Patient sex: F
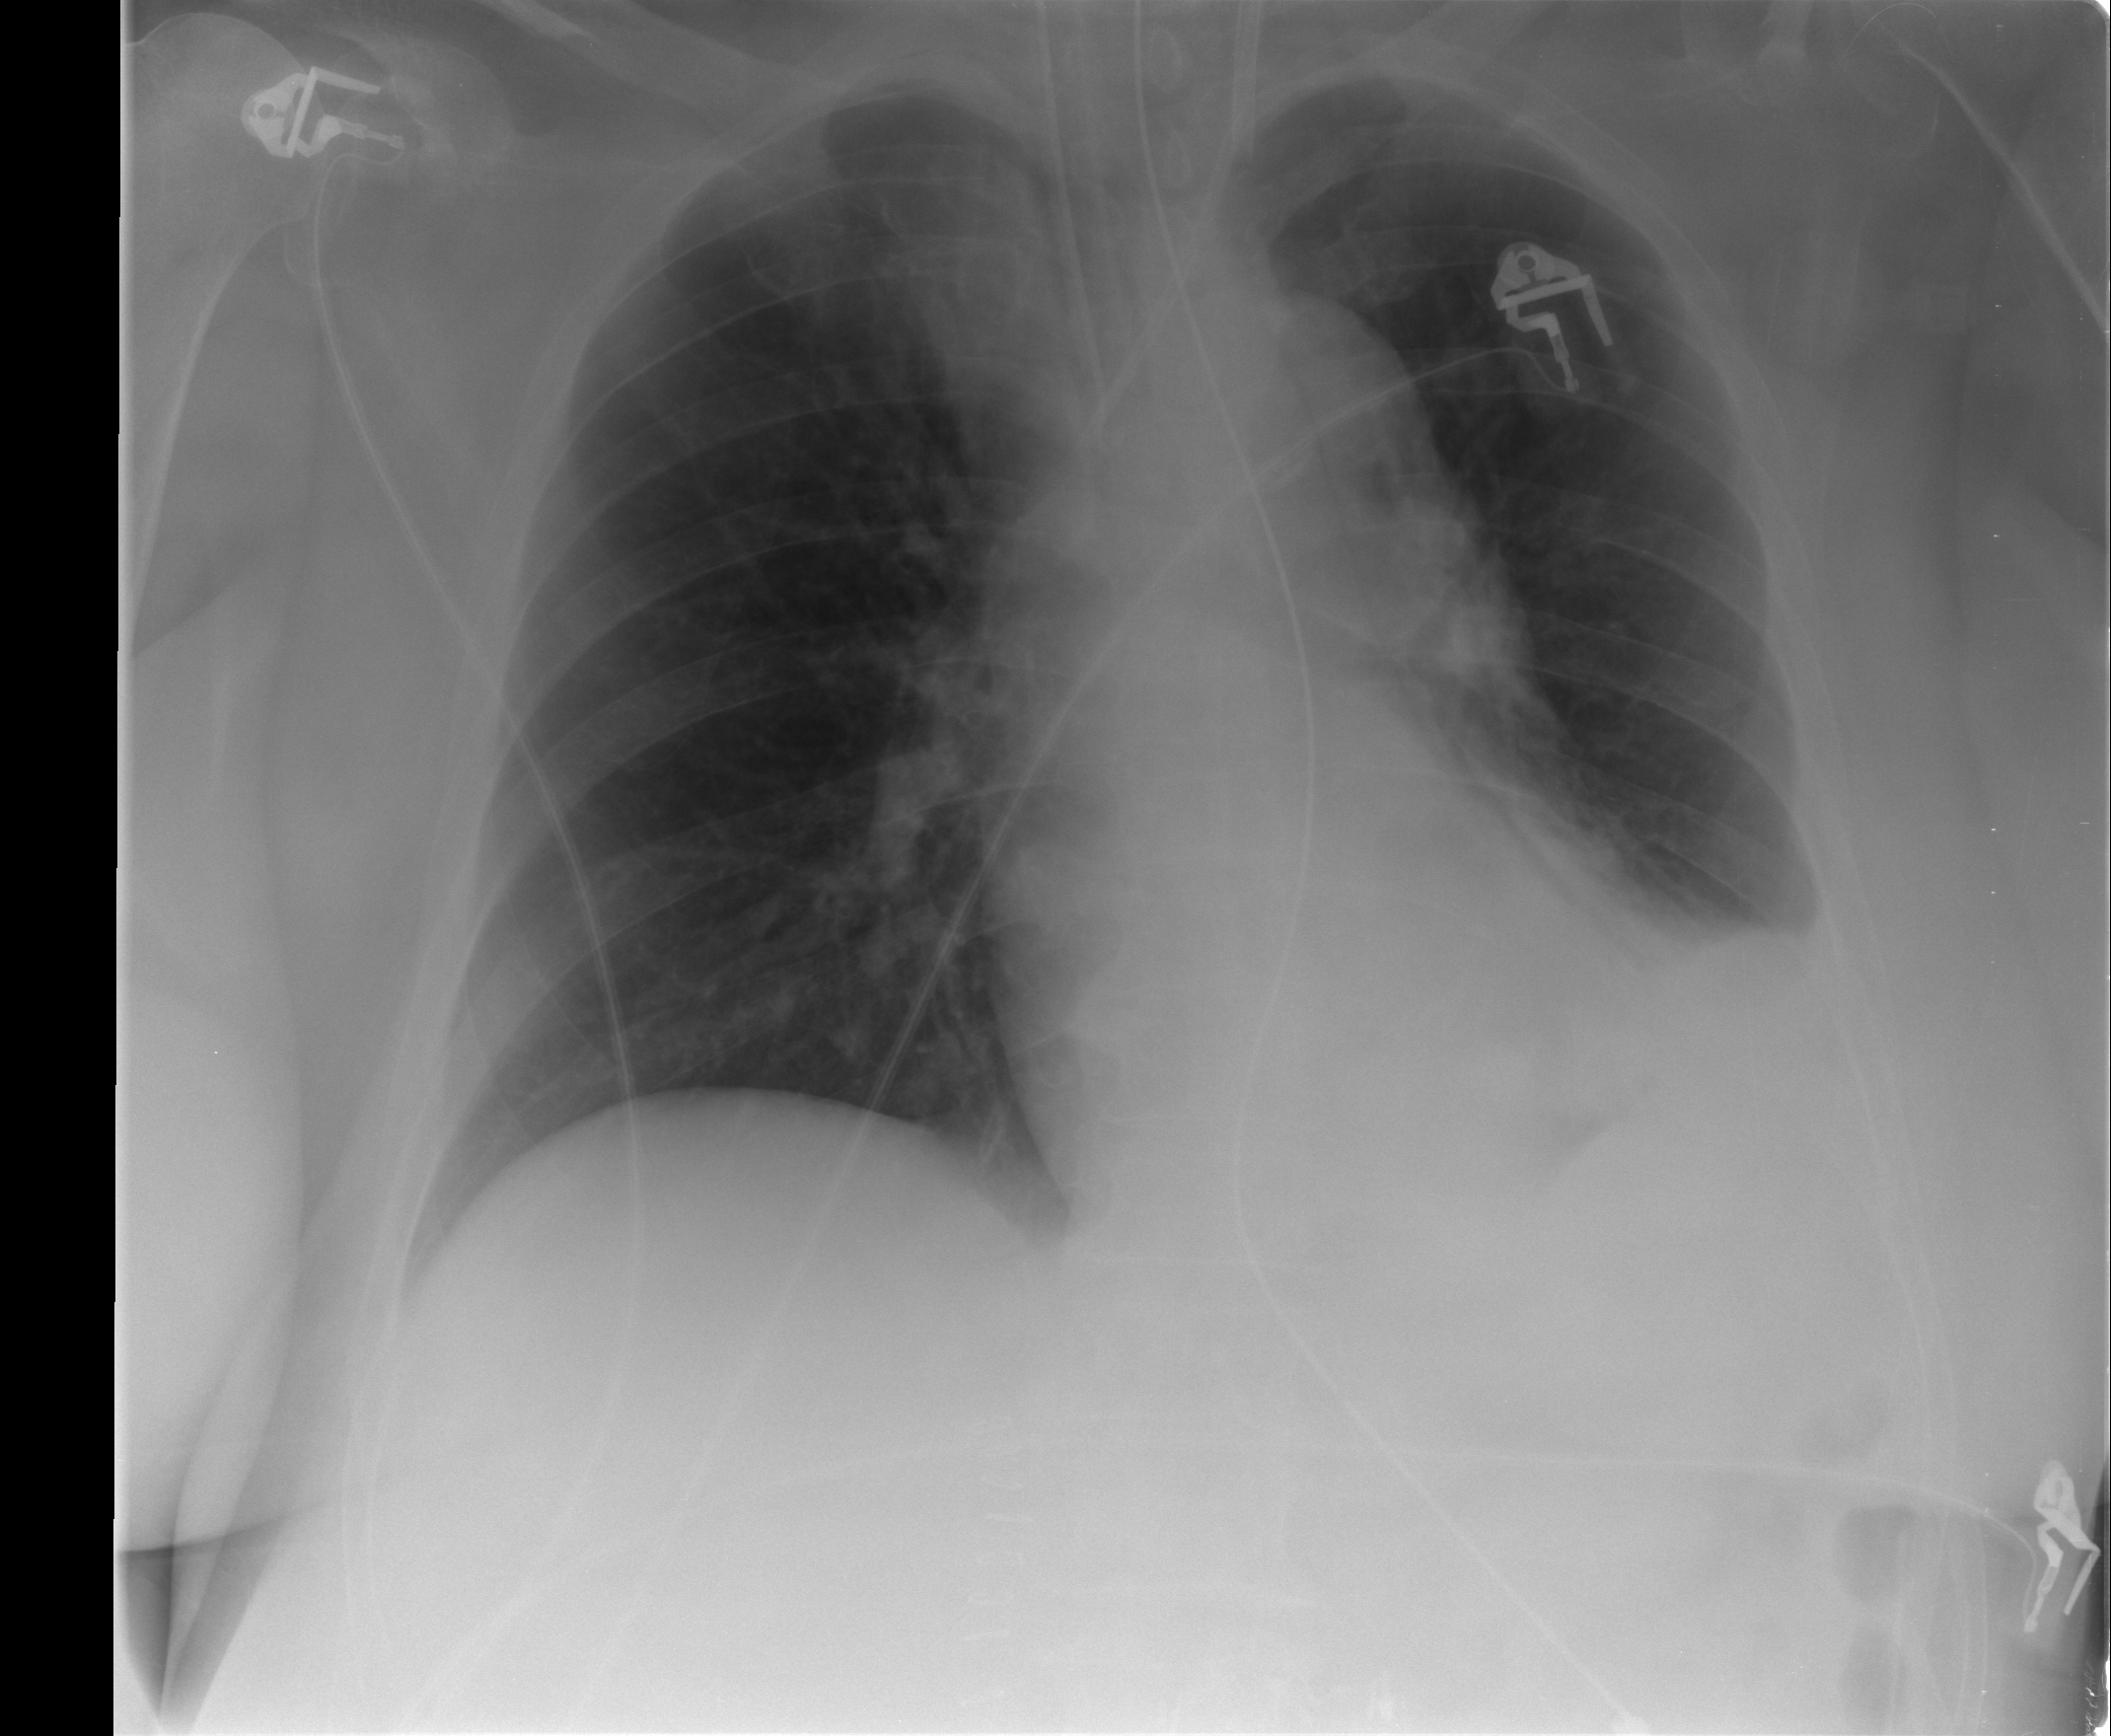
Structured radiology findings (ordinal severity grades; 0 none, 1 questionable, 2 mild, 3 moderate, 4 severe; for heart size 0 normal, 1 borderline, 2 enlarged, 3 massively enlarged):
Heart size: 2
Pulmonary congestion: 0
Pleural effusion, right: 0
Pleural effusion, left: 2
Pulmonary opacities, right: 0
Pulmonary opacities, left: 0
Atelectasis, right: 0
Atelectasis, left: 2